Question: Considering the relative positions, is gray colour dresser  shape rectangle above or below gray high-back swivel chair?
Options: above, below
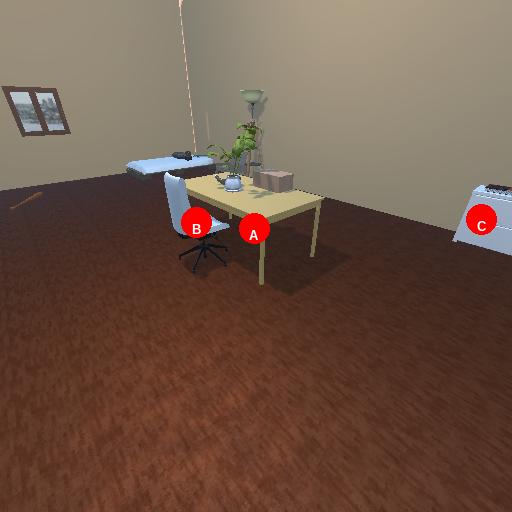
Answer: above